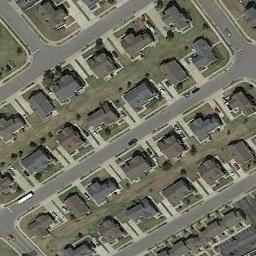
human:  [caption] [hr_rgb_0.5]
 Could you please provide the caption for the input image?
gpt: There are a lot of trees in the medium-sized residential area .

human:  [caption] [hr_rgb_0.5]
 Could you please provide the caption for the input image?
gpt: The medium residential is on the grass next to the road .

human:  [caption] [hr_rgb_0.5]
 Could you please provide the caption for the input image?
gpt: The medium residential area has some neatly arranged houses on the grass and some roads go through the medium residential area .

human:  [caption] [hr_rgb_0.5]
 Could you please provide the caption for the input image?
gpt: Many buildings are in medium residential area .

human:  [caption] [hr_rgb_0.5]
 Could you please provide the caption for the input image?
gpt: There are many brown buildings and black buildings on the medium residential area .